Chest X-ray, AP view. Patient: 26 years old, sex M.
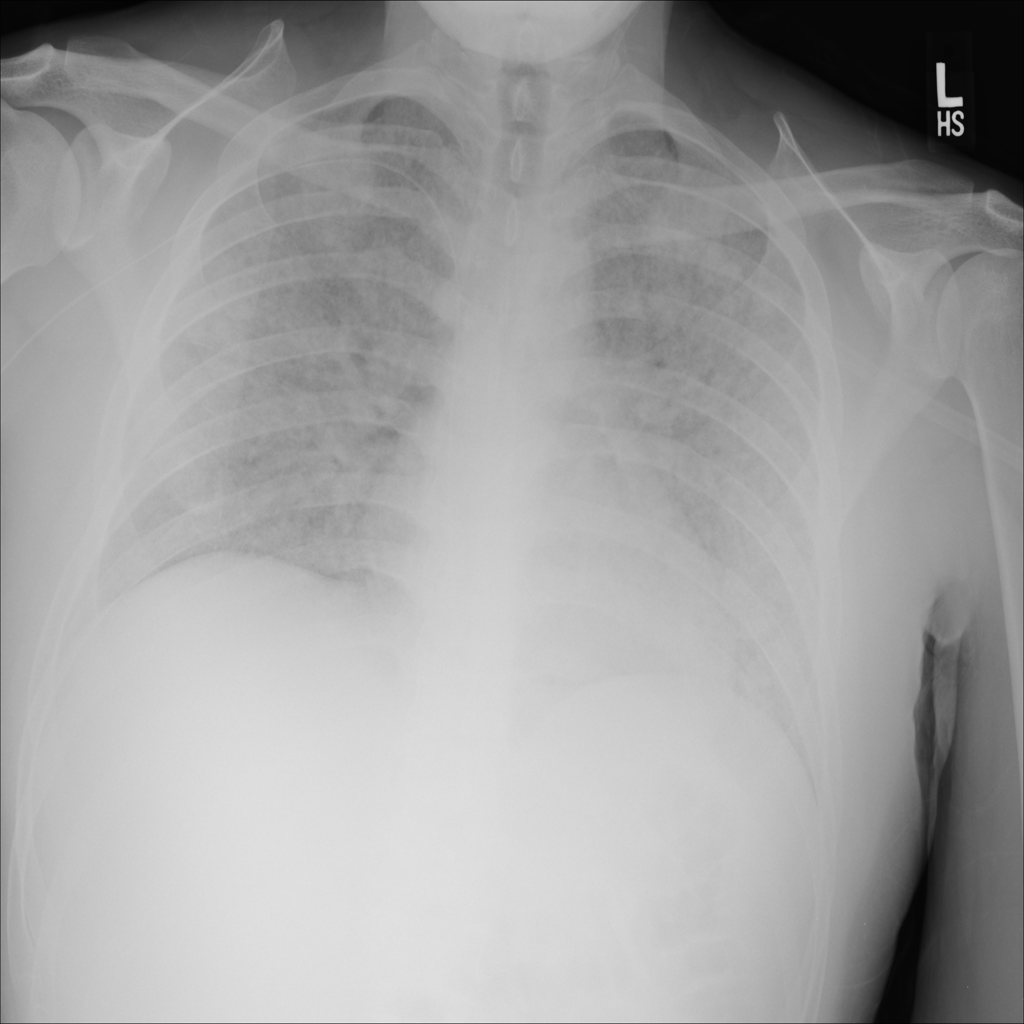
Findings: Infiltration